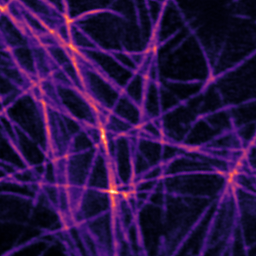
Label: Super-resolution Microtubules image